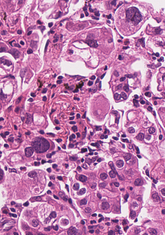
Tumor epithelial tissue: yes
Tumor-associated stroma tissue: yes
Normal tissue: no